Interaction volume radius: 5 \u00c5
Interaction volume height: 25 \u00c5
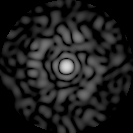
Disorder parameter: 0.8486